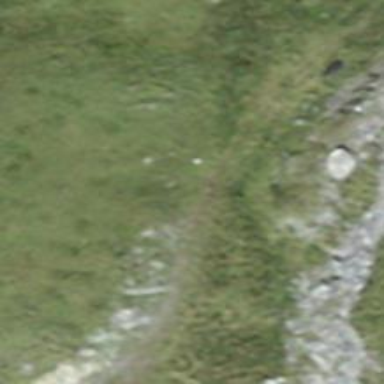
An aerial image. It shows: Path with tracktype grade4.